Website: slack
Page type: account-dashboard
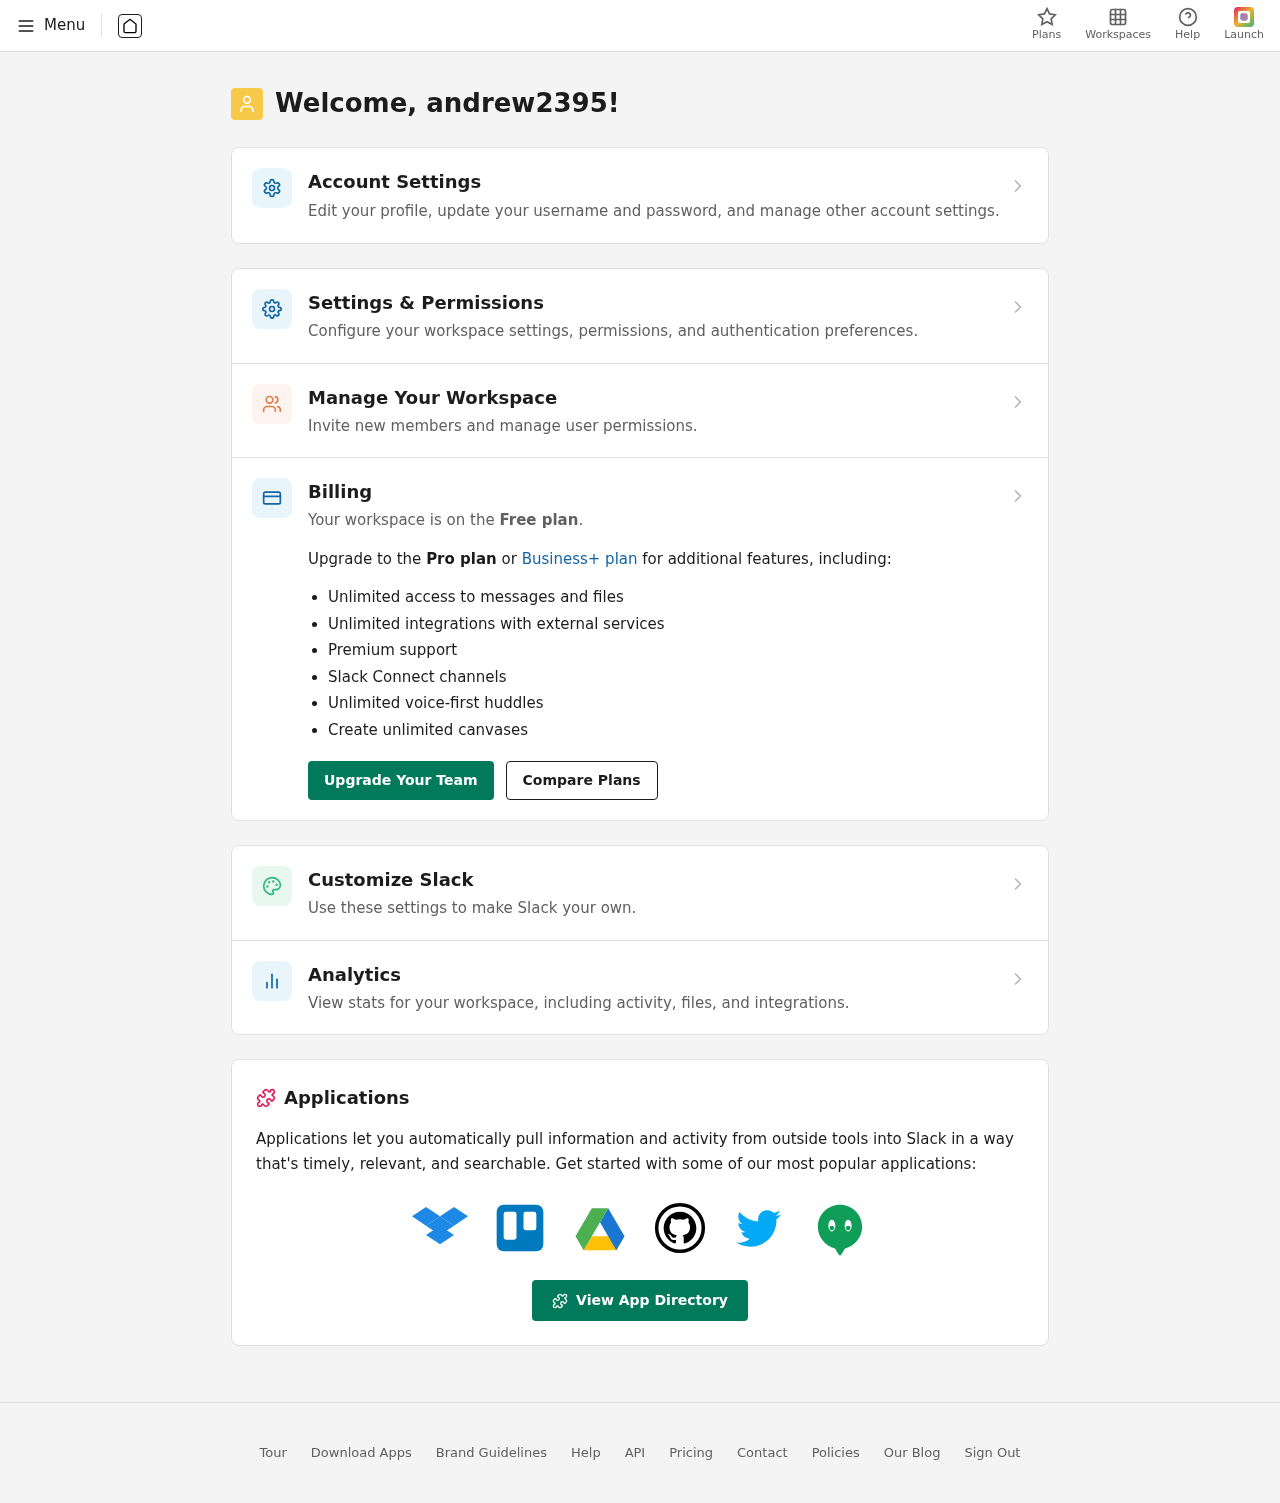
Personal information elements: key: PII_LOGIN_USERNAME
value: andrew2395